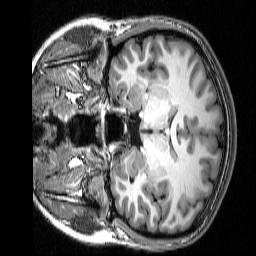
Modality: T1w
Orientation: coronal
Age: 20
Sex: female
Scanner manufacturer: siemens
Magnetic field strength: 3 T
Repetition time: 2.53 s
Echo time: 0.00339 s